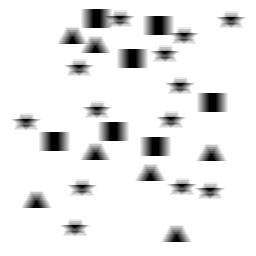
Squares: 7
Triangles: 7
Stars: 13
Total shapes: 27